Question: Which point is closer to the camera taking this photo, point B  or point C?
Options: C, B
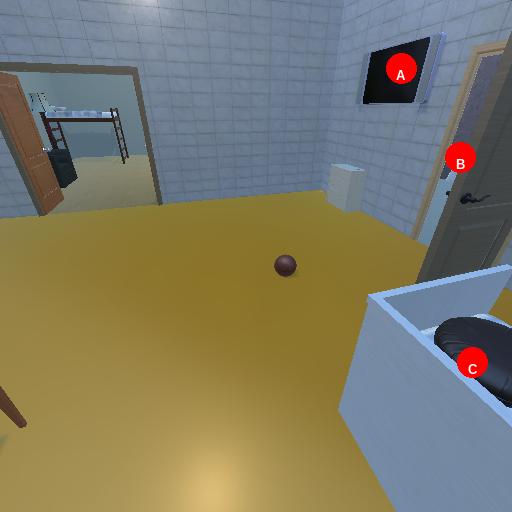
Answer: C